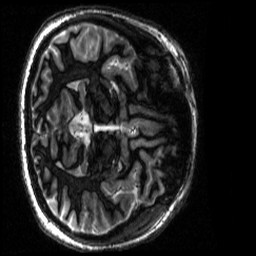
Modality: MP2RAGE
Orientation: axial
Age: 23
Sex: female
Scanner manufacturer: siemens
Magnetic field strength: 6.98 T
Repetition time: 6 s
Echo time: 0.00283 s